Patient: sex M, age 48
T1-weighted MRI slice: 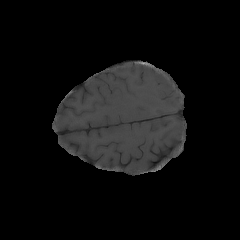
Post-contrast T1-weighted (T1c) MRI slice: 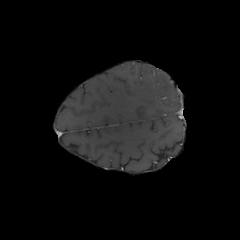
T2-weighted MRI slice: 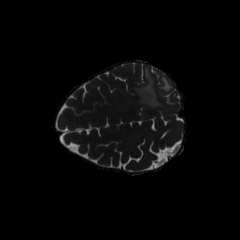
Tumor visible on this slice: yes
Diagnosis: Glioblastoma, IDH-wildtype
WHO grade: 4